Question: Im a resharper user who has landed on VS 2012 express without r# loaded.
Basic VS intelliSense is working. Using ctrl-space i can do something like
'''
Process.GetProcesses
'''
but what about the method parenthesis ()
'''
Process.GetProcesses()
'''
is what I was hoping to achieve. Is this Resharper only ?
I have looked in tools=>Options=>Text Editor=>C# intellisense
but cant find an option to get completion working id like.
even entering ( doesnt add closing ).

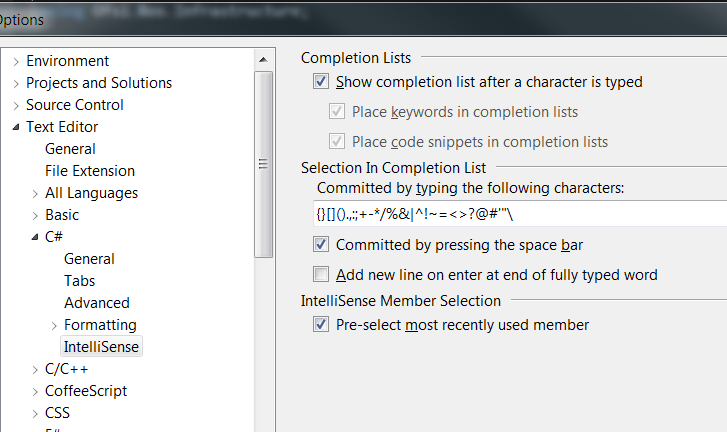
Answer: Im back on my machine now...
Looks like the feature is only a Resharper option